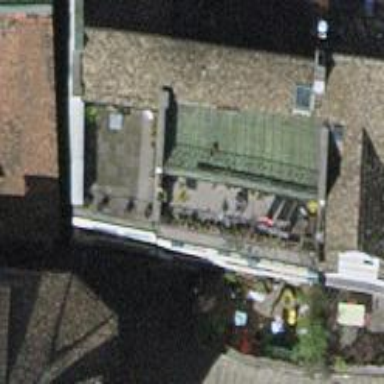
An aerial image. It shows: Restaurant.